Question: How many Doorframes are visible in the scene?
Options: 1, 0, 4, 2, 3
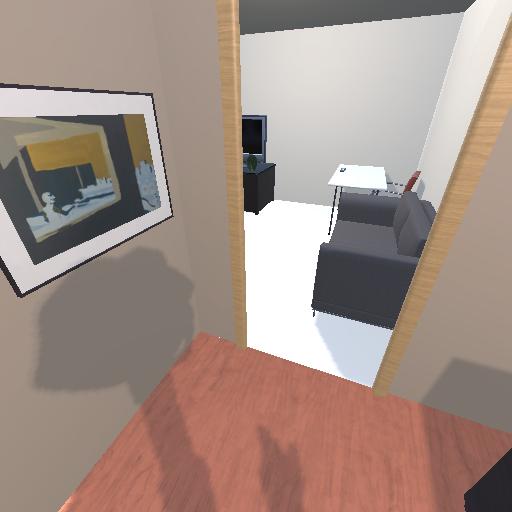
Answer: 1